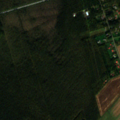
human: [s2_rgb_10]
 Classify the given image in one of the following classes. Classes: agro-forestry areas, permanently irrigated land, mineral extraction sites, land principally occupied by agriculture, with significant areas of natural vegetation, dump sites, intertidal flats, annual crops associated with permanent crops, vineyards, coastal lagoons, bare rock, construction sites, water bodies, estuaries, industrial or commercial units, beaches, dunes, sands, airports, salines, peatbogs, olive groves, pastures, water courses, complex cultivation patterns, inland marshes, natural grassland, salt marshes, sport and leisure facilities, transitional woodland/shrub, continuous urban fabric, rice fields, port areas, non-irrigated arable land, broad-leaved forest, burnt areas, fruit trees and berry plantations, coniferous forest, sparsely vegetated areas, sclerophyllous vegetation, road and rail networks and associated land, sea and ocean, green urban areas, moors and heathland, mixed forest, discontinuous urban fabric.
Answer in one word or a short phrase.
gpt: non-irrigated arable land, coniferous forest